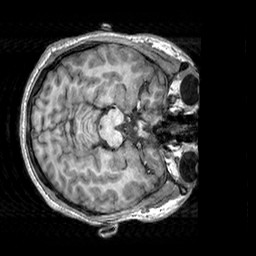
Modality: T1w
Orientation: axial
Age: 26
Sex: male
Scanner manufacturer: siemens
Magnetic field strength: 3 T
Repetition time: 2.3 s
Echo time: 0.00303 s